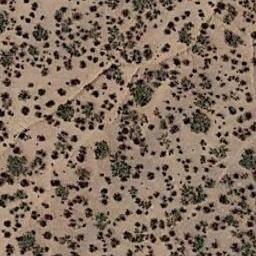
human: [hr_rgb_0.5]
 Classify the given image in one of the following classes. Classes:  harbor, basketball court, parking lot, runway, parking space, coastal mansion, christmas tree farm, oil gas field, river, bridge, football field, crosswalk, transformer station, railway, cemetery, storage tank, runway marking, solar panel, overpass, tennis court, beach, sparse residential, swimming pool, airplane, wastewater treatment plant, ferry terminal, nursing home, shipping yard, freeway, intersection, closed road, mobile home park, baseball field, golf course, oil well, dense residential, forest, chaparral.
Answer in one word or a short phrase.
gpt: chaparral